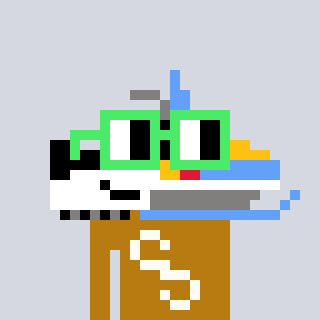
a pixel art character with square light green glasses, a snowmobile-shaped head and a gold-colored body on a cool background